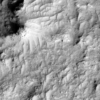
Label: not_dusty